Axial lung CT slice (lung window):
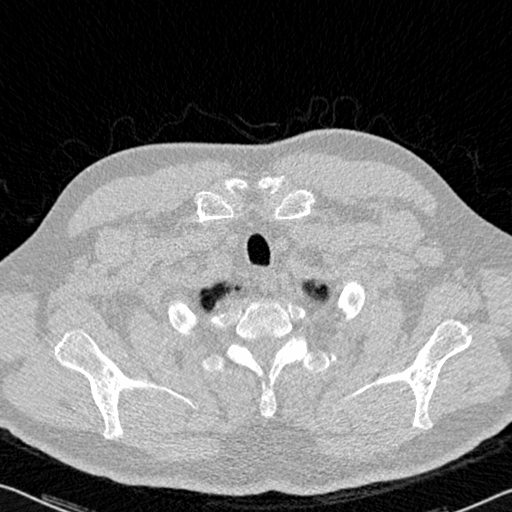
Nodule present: no